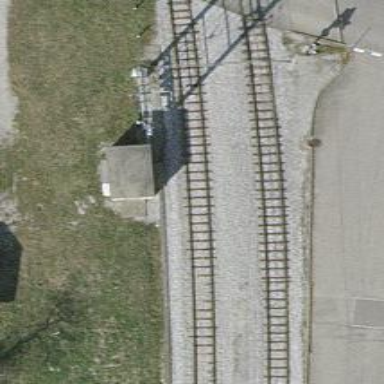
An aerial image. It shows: Narrow-gauge railway track electrified by contact line.